Question: I'm using Quickbooks SDK to add employee records but it seems the SDK provides limited number of fields but I want to add information like "Ethnicity", "Disability", "US Veteran" etc.
'''
IMsgSetRequest messageSet = sessionManager.CreateMsgSetRequest("US", 12, 0);
IEmployeeAdd empAdd = messageSet.AppendEmployeeAddRq();
empAdd.LastName.SetValue(employee.LastName);
empAdd.FirstName.SetValue(employee.FirstName);
....
empAdd.Ethnicity /// No such property available
....
IMsgSetResponse responseSet = sessionManager.DoRequests(messageSet);
'''
Is it possible to add such field using QB SDK?
QB employee screen attached:

Thanks
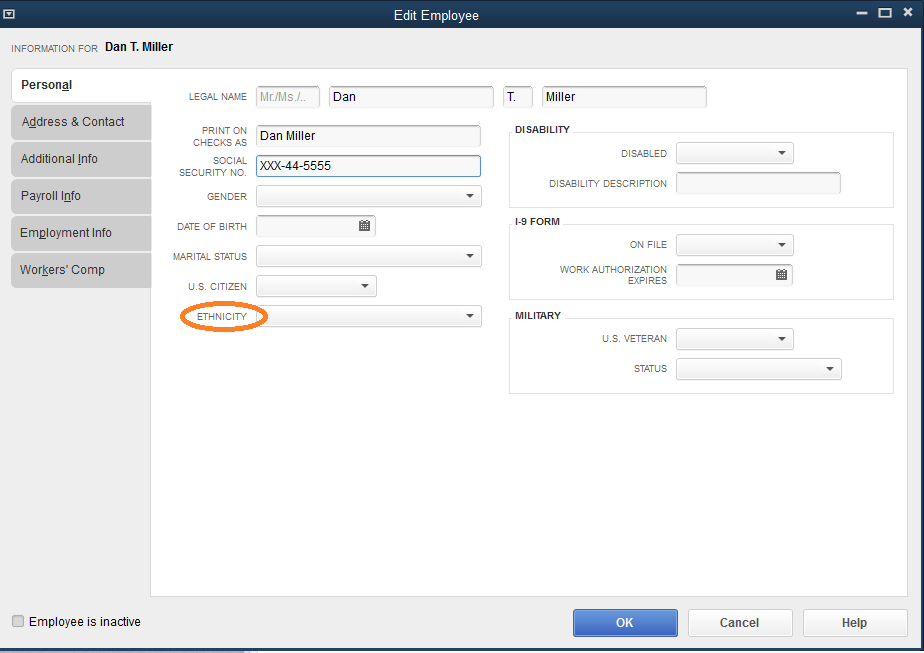
Answer: You should refer to the <URL> for reference as to which fields are supported.
If the fields are not in the OSR, then they are not supported via the API.
Neither Ethnicity, Disability, nor US Veteran are fields that the API supports.